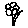
Label: flower